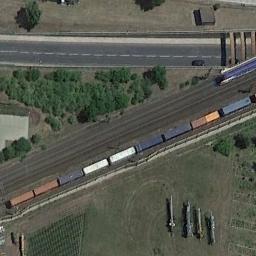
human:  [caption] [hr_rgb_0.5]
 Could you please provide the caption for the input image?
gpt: Many trees are beside the railway .

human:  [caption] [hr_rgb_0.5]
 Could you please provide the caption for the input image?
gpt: These railways go through the green area and a train is on one railway .

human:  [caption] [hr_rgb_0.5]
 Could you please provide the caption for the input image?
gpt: There are several towering trees on one side of the railway .

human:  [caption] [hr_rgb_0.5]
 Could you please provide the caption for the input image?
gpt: The railway is next to some trees and grass .

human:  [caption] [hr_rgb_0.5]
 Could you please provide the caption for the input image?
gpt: There are some green bushes and a meadow beside the railway with a train .